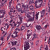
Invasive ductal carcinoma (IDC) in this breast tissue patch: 1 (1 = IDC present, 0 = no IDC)